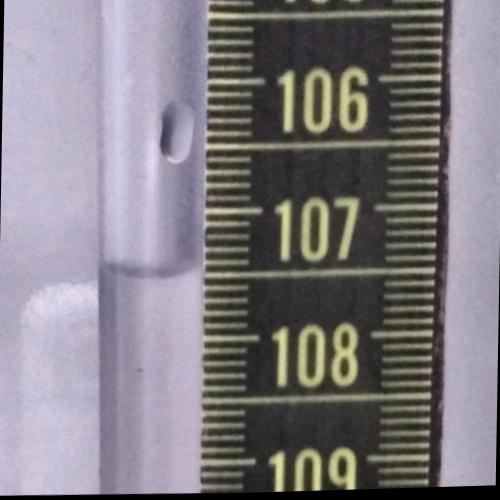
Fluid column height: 107.5 cm